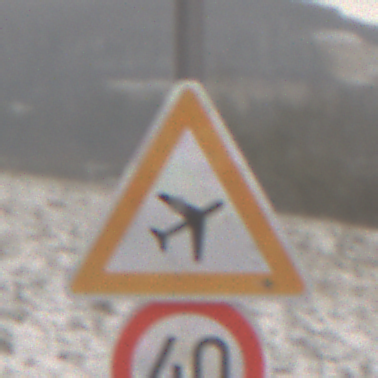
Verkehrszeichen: FlugbetriebLinks
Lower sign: Geschwindigkeit40
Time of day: Midday
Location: Outdoor (Nature)
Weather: Overcast
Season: Winter
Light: Natural